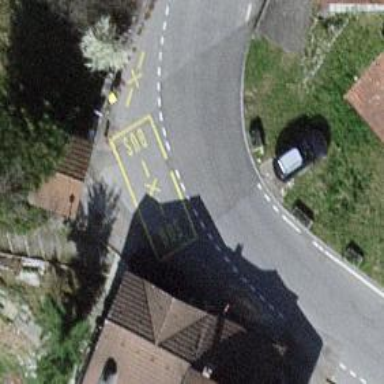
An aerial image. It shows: Bus stop with platform for public transport.